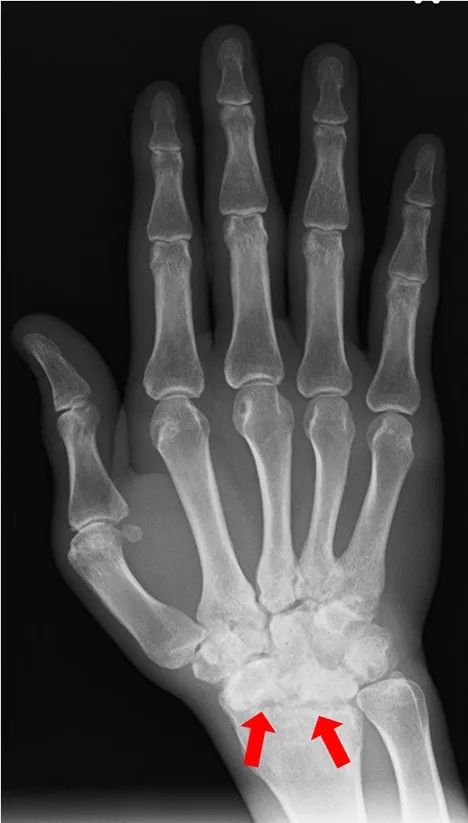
Radiography showing bone erosions of the wrist joint (red arrow) (image of right hand).
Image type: radiology (x_ray)